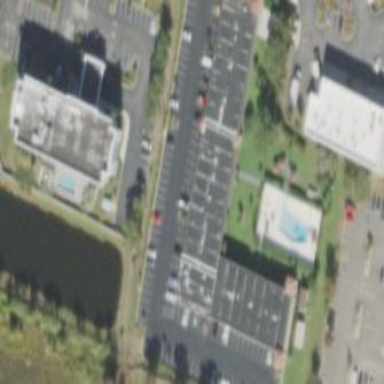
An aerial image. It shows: Hotel building.